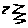
Label: zigzag